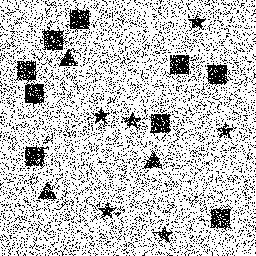
Squares: 9
Triangles: 3
Stars: 6
Total shapes: 18